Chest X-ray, AP view. Patient: 28 years old, sex M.
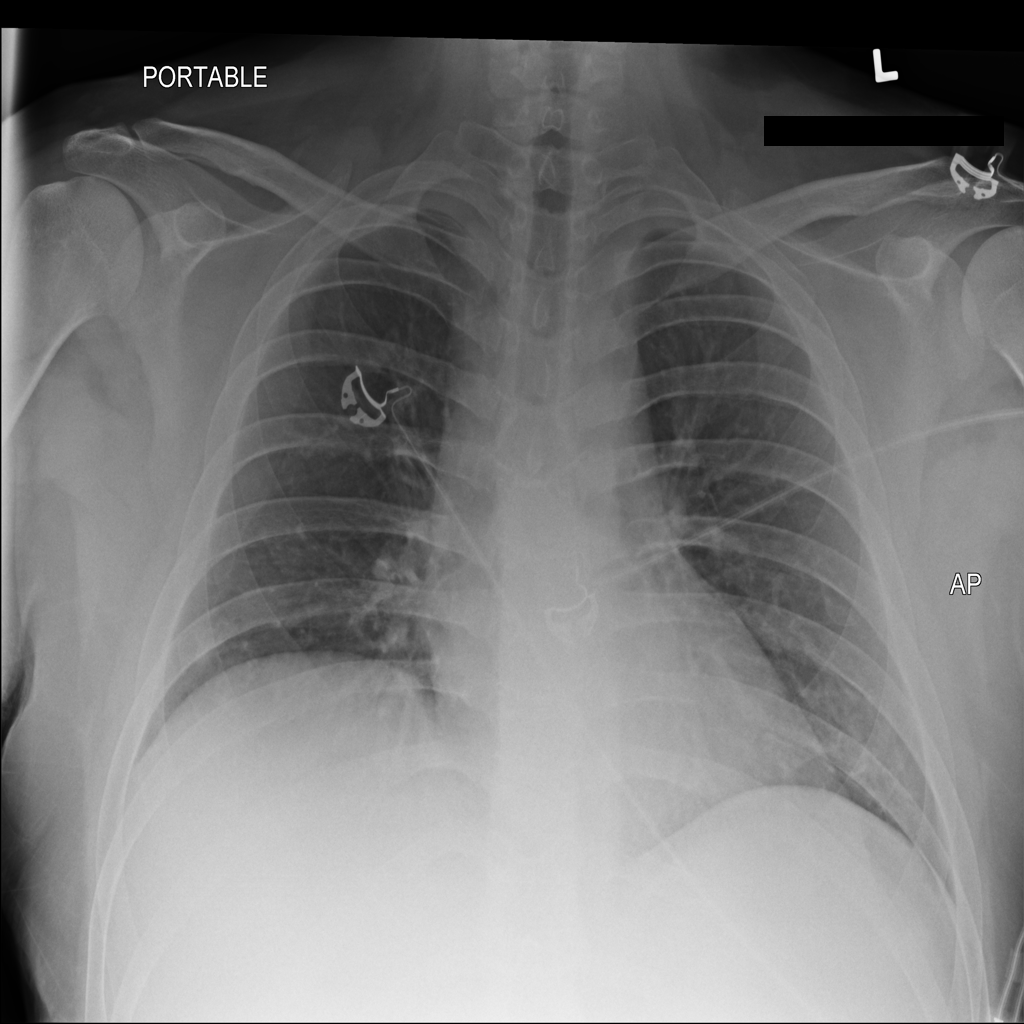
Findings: No Finding